Question: I am working on a sample project for testing KIF framework and Zapp. The project (with Directory scheme and Integration Tests scheme) builds fine on XCode and runs on Simulator.
The GitHub url for the project is here: <URL>
I am trying to run Zapp for continuous Integration (CI). The project when run via Zapp with Directory scheme runs fine. But when I update the scheme drop-down to Integration Tests, the build fails.
Below is the error log on the Zapp
'''
ld: library not found for -lKIF
Command /Developer/Platforms/iPhoneSimulator.platoform/Developer/usr/bin/clang failed with exit code 1
** BUILD FAILED **
The following build commands failed:
LD "build/Applications/Directory (Integration Tests).app/Directory (Integration Tests)" normal i386
(1 failure)
'''

Could anyone help me out with this issue? It seems like everything should work fine.
Thanks.
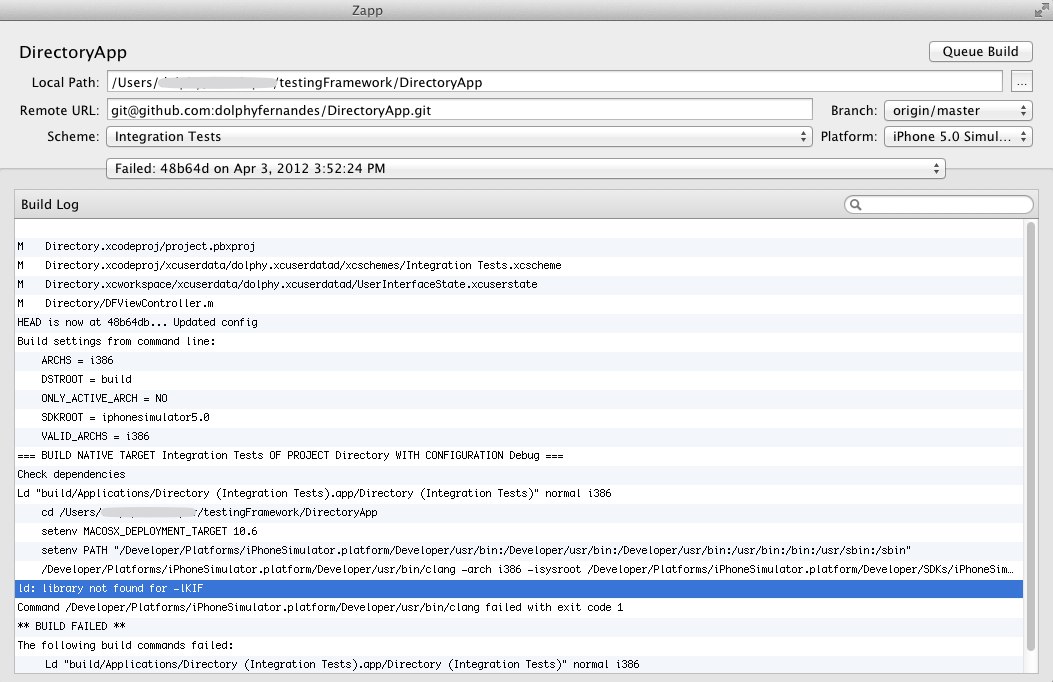
Answer: I found the solution to the problem.
I had posted the same question on google groups and I got some help over there. The documentation for KIF setup doesn't directly work with Zapp.
<URL>
The solution for Zapp to work with KIF is that Zapp project requires to have libKIF.a as a Target Dependency to your app's test target.
You could do the following:
Drag KIF project under your main project, nested as shown.

Click on edit Scheme on top left of XCode and add KIF target to the Build of Test scheme as shown.

Add KIF to Target Dependencies by selecting test target > Build Phases and clicking on Add button to add KIF.
This should work fine with Zapp and it now works without any build errors.
Feel free to add to the thread in case of any questions!